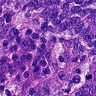
Metastatic tissue present: yes